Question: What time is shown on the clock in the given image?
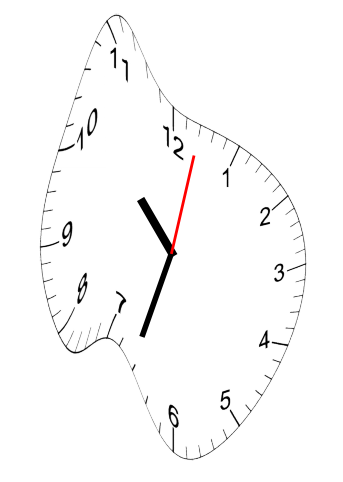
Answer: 10:33:02